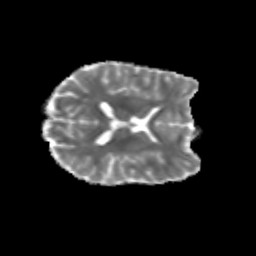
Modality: MD
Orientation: axial
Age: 18
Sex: female
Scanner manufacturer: siemens
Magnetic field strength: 3 T
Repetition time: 3.5 s
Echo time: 0.125 s